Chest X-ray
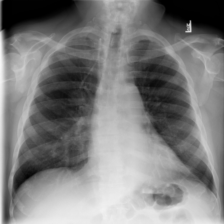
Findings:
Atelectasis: negative
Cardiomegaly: negative
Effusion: negative
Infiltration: negative
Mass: negative
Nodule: negative
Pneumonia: negative
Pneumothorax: negative
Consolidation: negative
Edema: negative
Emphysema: negative
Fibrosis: negative
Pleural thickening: negative
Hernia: negative